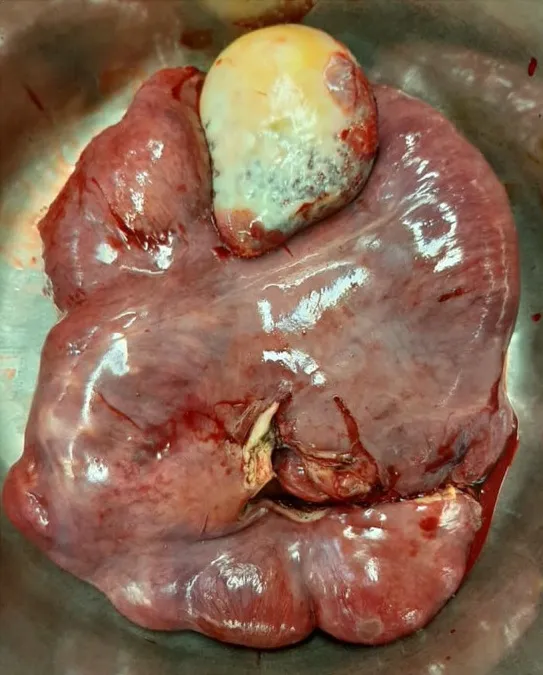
A white lesion like hydatid cyst on spleen, encapsulation of distal part of bowel and spleen cover by a dense whitish membrane.
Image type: medical_photograph (other_medical_photograph)